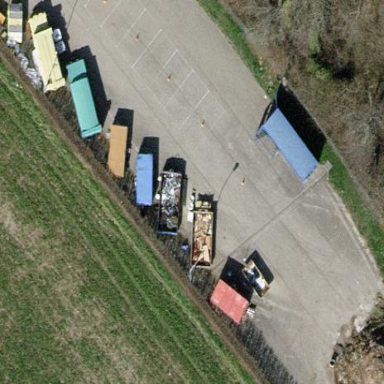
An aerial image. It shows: Recycling centre providing amenities for recycling.